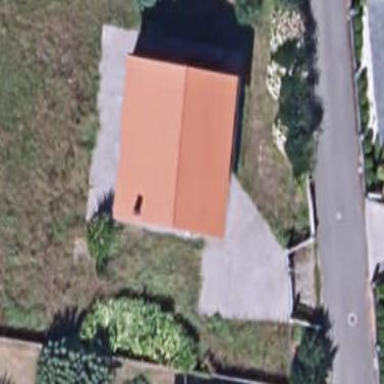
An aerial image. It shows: Simple house.